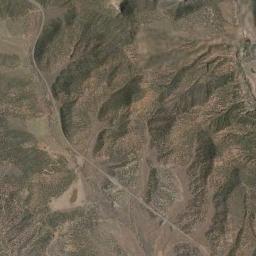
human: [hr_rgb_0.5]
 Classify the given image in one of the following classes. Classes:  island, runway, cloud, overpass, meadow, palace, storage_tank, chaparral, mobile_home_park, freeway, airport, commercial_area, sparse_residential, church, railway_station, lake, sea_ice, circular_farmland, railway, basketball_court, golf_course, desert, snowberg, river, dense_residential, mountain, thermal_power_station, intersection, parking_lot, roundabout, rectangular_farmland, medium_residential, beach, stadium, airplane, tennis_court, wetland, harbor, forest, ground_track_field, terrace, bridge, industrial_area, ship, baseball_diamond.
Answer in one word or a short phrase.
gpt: mountain